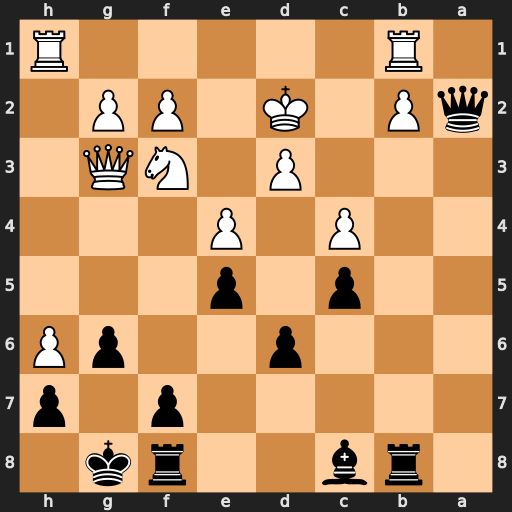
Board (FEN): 1rb2rk1/5p1p/3p2pP/2p1p3/2P1P3/3P1NQ1/qP1K1PP1/1R5R
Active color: b
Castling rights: -
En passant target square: -
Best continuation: Rxb2+ Rxb2 Qxb2+ Ke3 f5